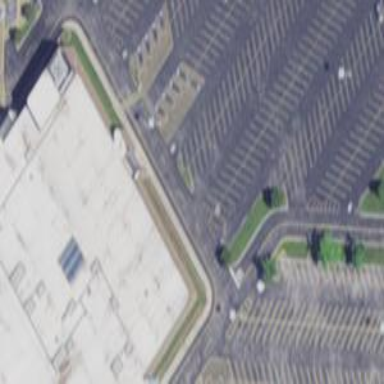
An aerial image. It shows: Building that is part of bowling alley land leisure area.